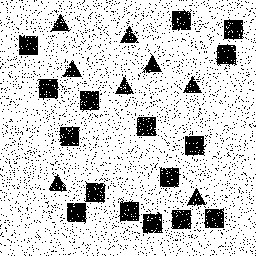
Squares: 16
Triangles: 8
Stars: 0
Total shapes: 24